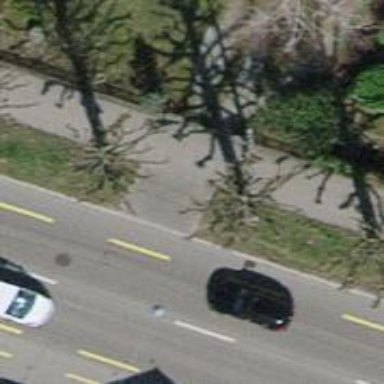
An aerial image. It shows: Tree-lined avenue.